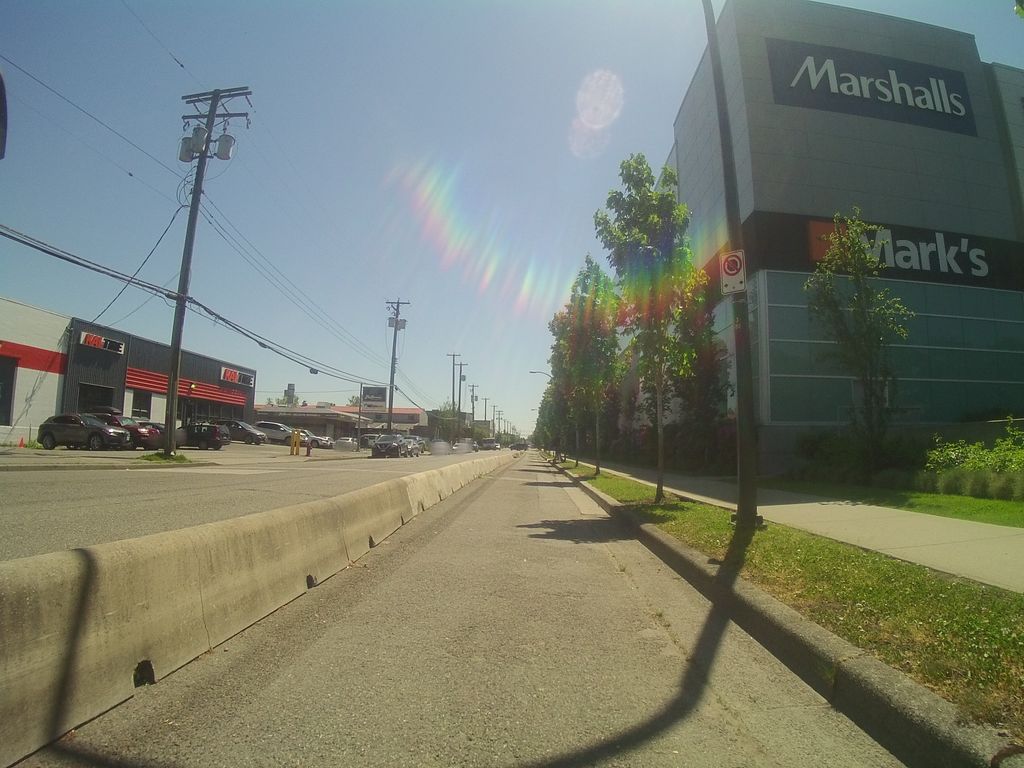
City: vancouver